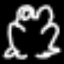
Label: frog